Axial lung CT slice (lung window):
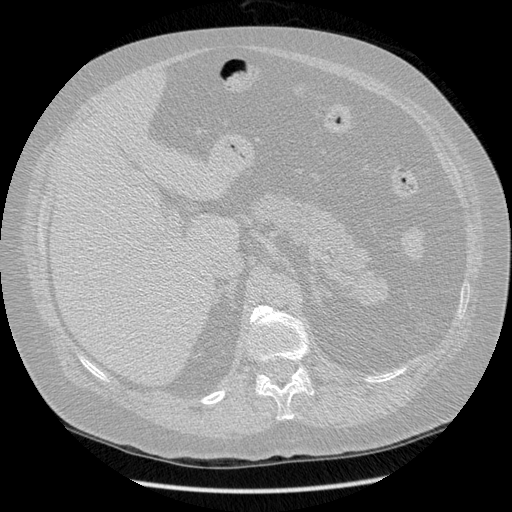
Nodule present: no